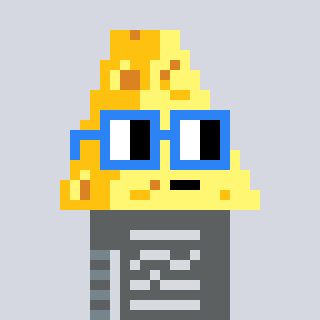
a pixel art character with square blue glasses, a cheese-shaped head and a teal-colored body on a cool background